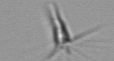
Label: Calciopappus